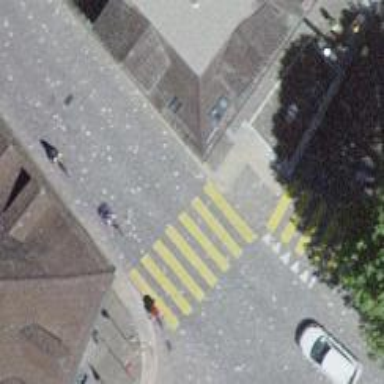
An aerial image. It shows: Uncontrolled zebra crossing with zebra markings.